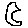
Label: moon